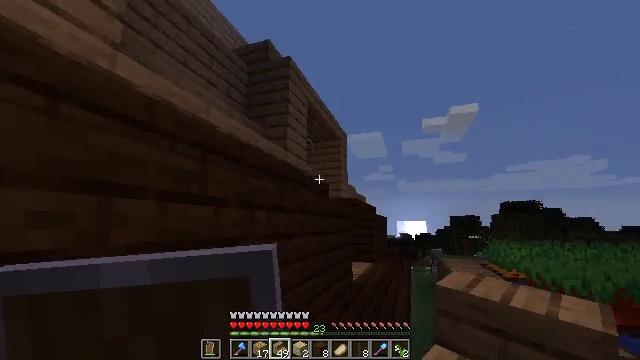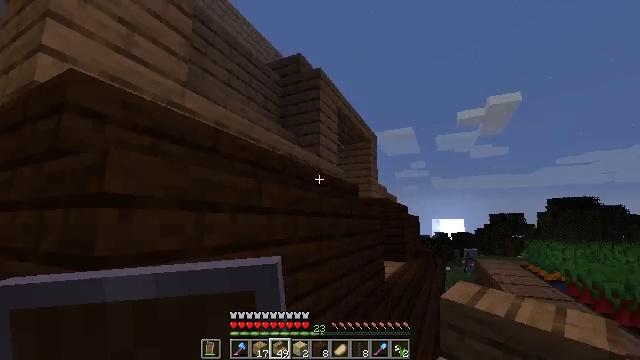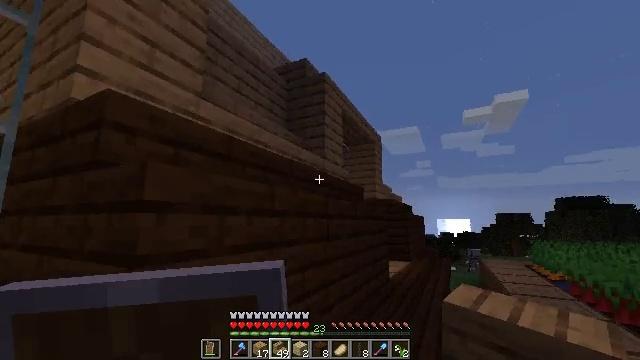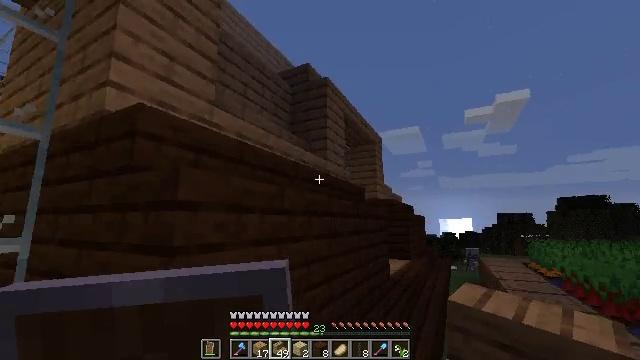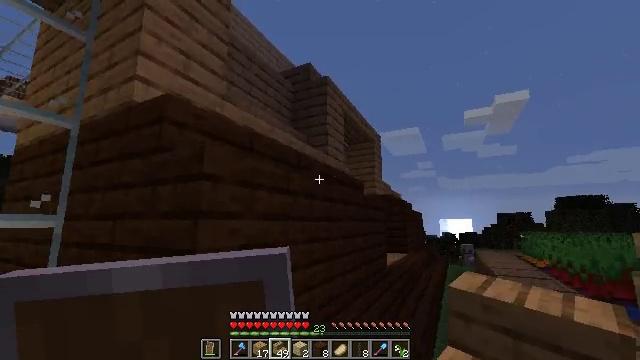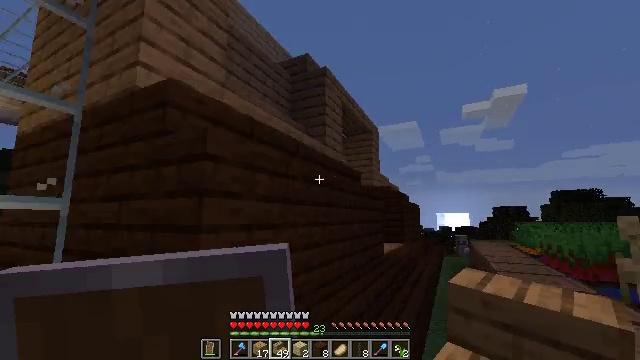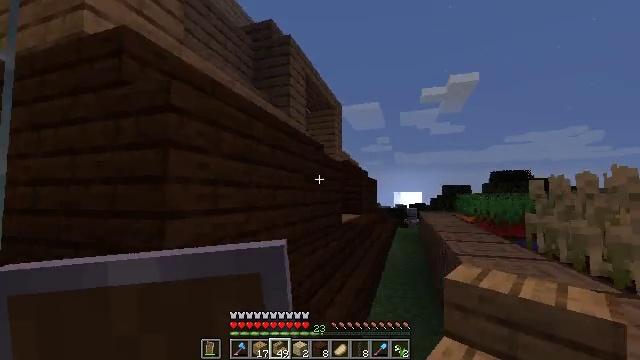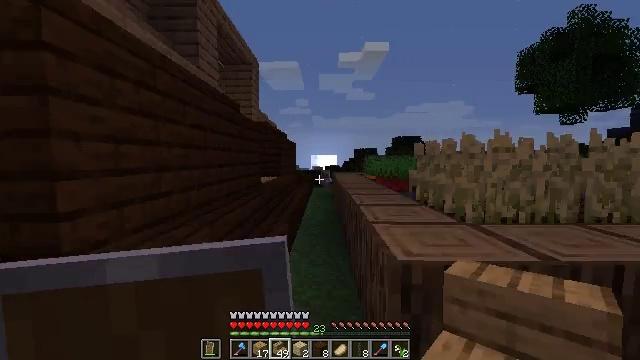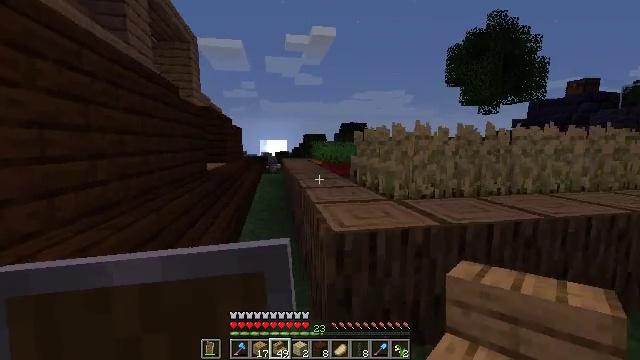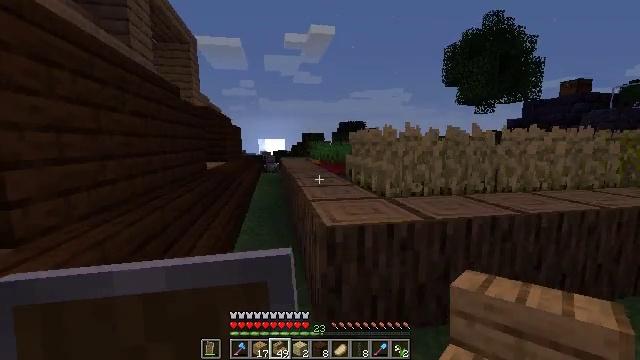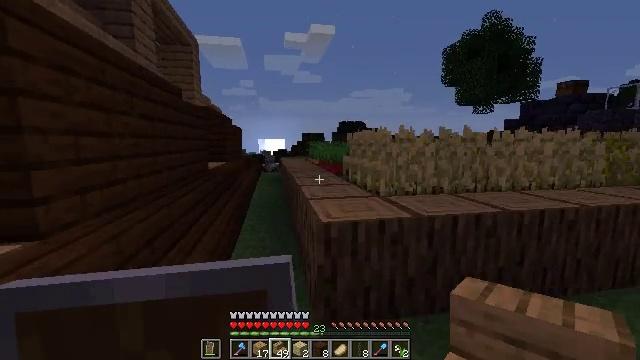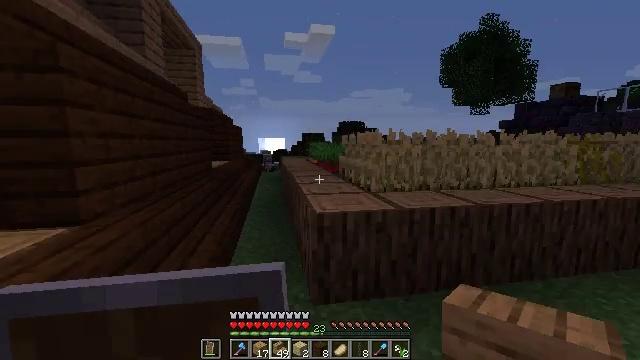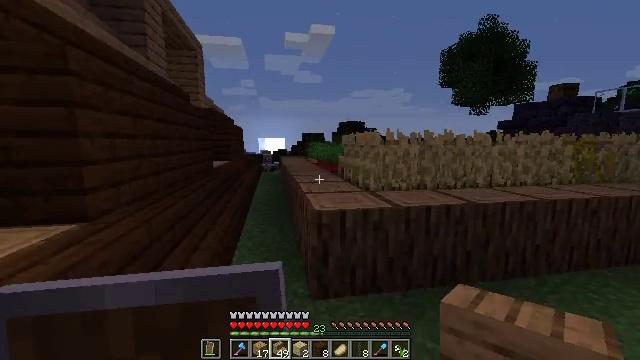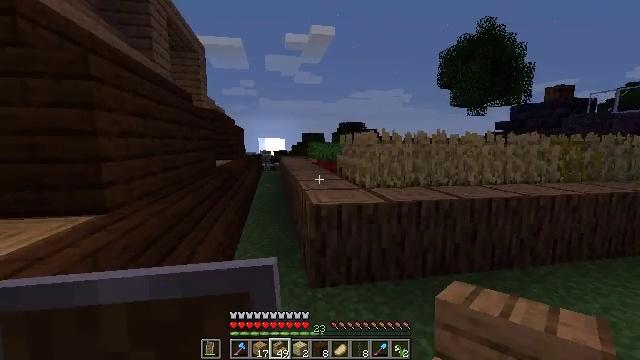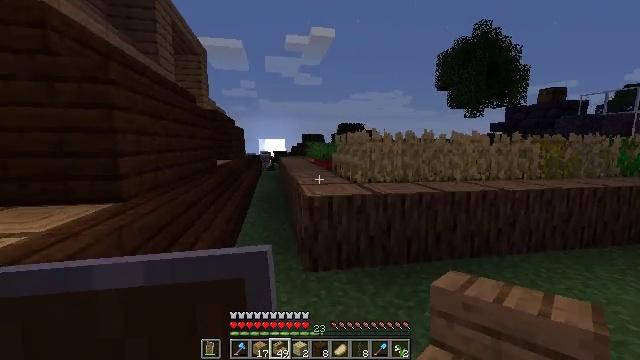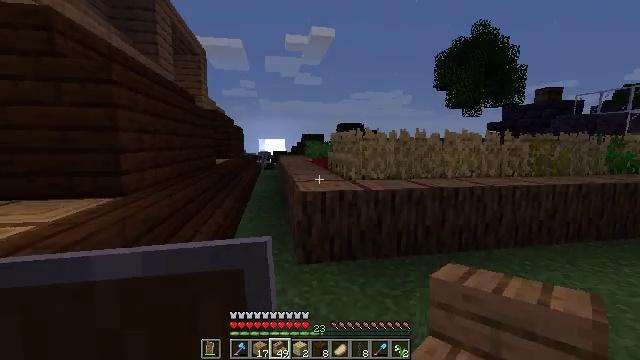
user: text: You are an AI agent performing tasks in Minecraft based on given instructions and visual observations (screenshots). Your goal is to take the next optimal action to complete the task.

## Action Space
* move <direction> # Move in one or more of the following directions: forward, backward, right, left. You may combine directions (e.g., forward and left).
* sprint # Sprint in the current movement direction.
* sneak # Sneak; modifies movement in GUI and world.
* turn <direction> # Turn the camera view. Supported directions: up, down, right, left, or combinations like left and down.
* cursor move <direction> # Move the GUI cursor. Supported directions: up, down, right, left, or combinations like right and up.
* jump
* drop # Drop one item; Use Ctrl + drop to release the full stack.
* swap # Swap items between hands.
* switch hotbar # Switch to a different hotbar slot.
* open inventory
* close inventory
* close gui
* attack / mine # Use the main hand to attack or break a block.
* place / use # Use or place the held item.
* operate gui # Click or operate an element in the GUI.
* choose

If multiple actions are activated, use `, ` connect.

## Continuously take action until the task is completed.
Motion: motion action
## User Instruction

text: Destroy the light blue bed to move it.
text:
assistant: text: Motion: move back, turn left
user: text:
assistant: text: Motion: move back, turn left
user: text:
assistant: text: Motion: move back
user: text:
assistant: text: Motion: move back
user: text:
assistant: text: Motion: move back, turn down
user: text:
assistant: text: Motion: move back, turn right and down
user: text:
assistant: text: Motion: move back, turn right and down
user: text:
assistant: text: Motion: move back, turn right and down
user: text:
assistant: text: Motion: move back
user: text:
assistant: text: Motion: move back
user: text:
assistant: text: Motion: move back
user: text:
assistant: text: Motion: move back
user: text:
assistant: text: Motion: move back
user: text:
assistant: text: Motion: move back and move right
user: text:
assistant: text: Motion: move back and move right
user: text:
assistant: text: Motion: move back and move right
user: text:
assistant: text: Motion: move right
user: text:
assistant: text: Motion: move right
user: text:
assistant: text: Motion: move right, turn right and down
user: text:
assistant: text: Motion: move forward and move right, turn right and down
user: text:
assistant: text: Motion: move forward and move right, turn right and down
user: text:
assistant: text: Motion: move forward and move right, turn right
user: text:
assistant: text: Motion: move right, turn up
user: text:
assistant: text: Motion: move forward and move right
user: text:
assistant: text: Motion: move forward and move right
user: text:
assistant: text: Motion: move forward and move right, turn right
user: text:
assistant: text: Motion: move forward and move right, turn right
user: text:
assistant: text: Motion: move forward and move right, turn right
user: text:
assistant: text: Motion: move forward and move right, turn right, switch to hotbar 1
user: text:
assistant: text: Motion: move forward and move right, switch to hotbar 1